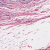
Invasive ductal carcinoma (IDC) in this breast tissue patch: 0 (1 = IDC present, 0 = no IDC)